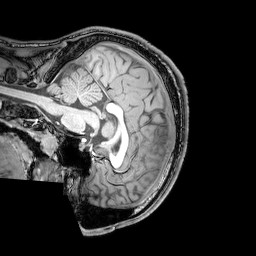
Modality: T1w
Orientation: sagittal
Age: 22
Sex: male
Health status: healthy
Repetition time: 0.081 s
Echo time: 0.037 s